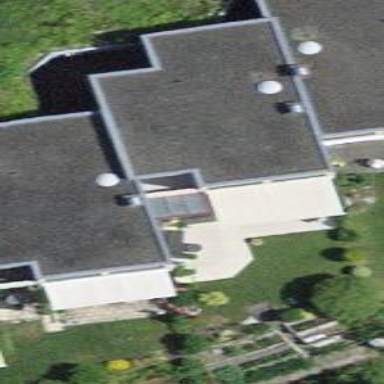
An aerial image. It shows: Terrace building.